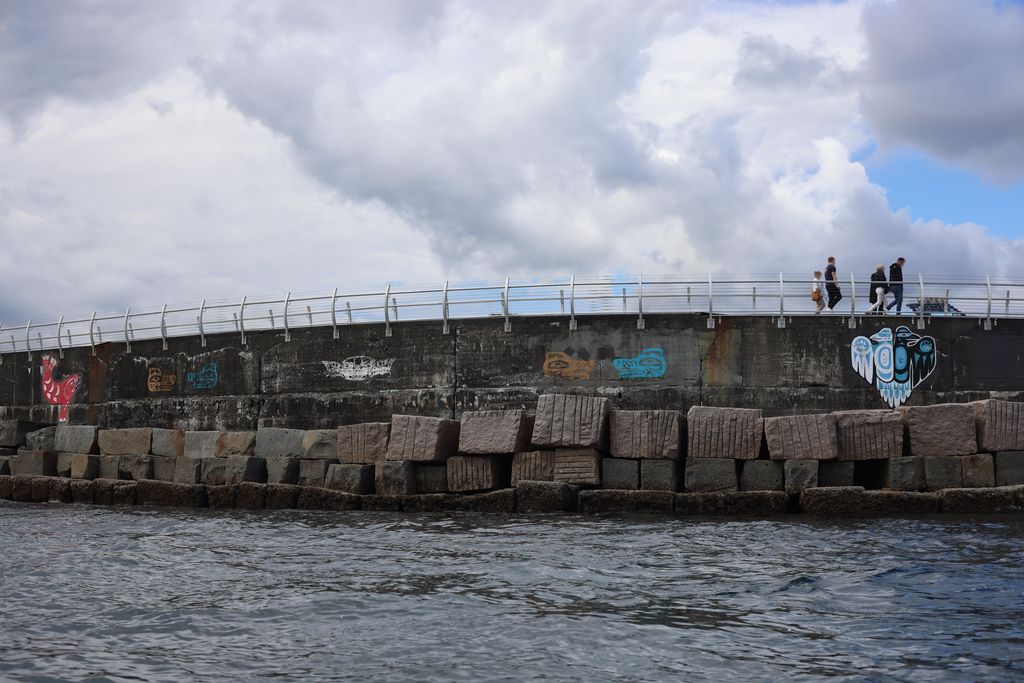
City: victoria